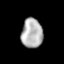
Tissue: lung
Cell type: Others
Senescence score: 0.2401
Nuclear area (px): 624
Mean DAPI intensity: 176.314